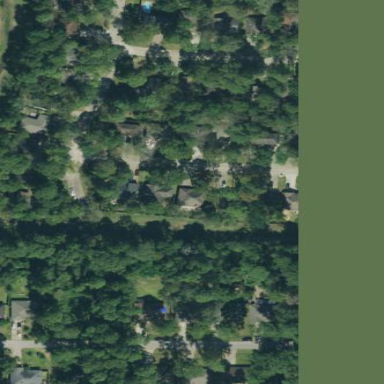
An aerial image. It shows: Residential area within neighborhood.